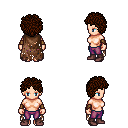
a pixel art fantasy rpg character, female body template, human, light skin, brown tattered cape, magenta pants, brown curly afro hairstyle, cloth bracers, maroon shoes, four views (front, back, left, right), 2x2 character sprite sheet, small pixel art, hard edges, no anti-aliasing